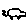
Label: car